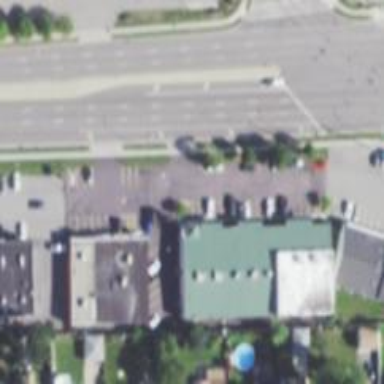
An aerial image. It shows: Fitness center located in leisure land.